Question: I haven't notice an issue in my iPad App, where two popovers are visible at once. Because of that, my App got rejected with this comment:
> The iPad Human Interface Guidelines state that only one popover element should be visible onscreen at a time. In your application, the user can display two popovers at the same time. See the attached screenshot.
First of all, I would move the settings button to the right-side in the new version, but what if News popover is open and I tab the settings button -- what is expected behavior regarding their human guidelines? 1. Should I dismiss the News popover before I present the settings popover or 2. could I just do nothing, since the other popover is active?
I strongly guess that the first is right, but I would like to do it right this time. Thank you.

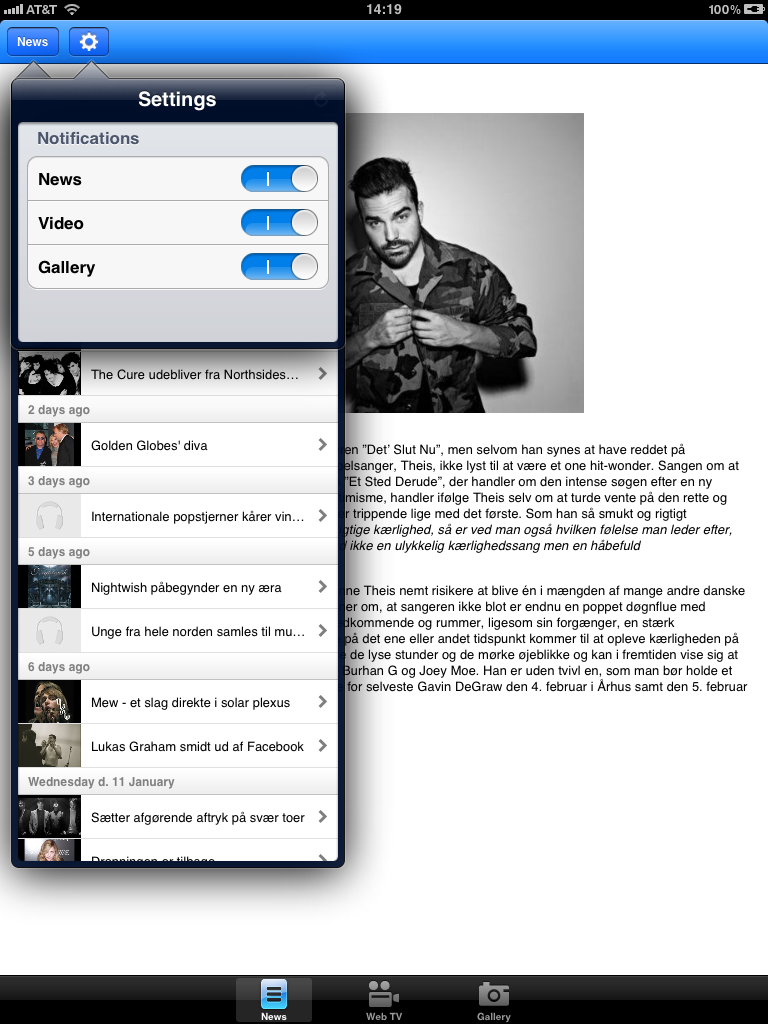
Answer: To quote Apple's Interface Guidelines:
> Avoid providing a "dismiss popover" button. A popover should close automatically when its presence is no longer necessary.
If a user taps the "Settings" button, then assume the user would like the settings to be viewable and dismiss the first popover. Visa Versa for the other button.